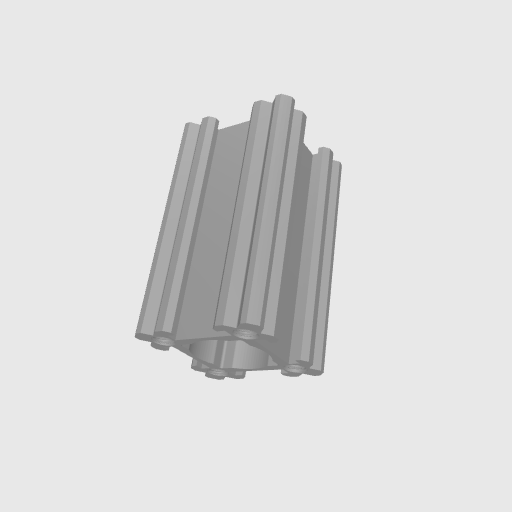
Part: GoRAIL43